Question: I have a huge dataset containing minute-by minute recordings of some parameters in 20 patients.
By visualizing the records of patient's monitoring (The IP parameter) I was trying to construct the colored barplots.
So I used the 'scale_fill_gradient()' function in r.
The problem is, that I'd like to assign to a definite value (for example IP = 20) a special color (let's say white).
Is it possible to do that with scale_fill_gradient?
my database looks like that:
'''
Patient min IP
1a 75 19
1a 76 21
1a 77 20
1a 78 18.5
1a 79 17
1a 80 25
1a 81 29.3
1a 82 32.1
1a 83 30.9
2c 1 2
2c 2 5
2c 3 8
2c 4 9
2c 5 12
2c 6 16
2c 7 18
3v 72 38
3v 73 35
3v 74 30.3
3v 75 28.7
3v 76 27
3v 77 25.2
3v 78 22
3v 79 19.1
3v 80 18
3v 81 15
'''
my code is
'''
i<- ggplot(data, aes(patient, IP, fill=IP))
IPcol <- c("green", "greenyellow", "#fed976","#feb24c", "#fd8d3c", "#fc4e2a", "#e31a1c", "#bd0026", "#800026", "black")
i+geom_bar(stat = "identity")+ scale_fill_gradientn(colours = IPcol)+ coord_flip()+scale_y_time()
'''
From this code I obtain the following image:

So the only thing i want to change - is that IP = 20 should be white
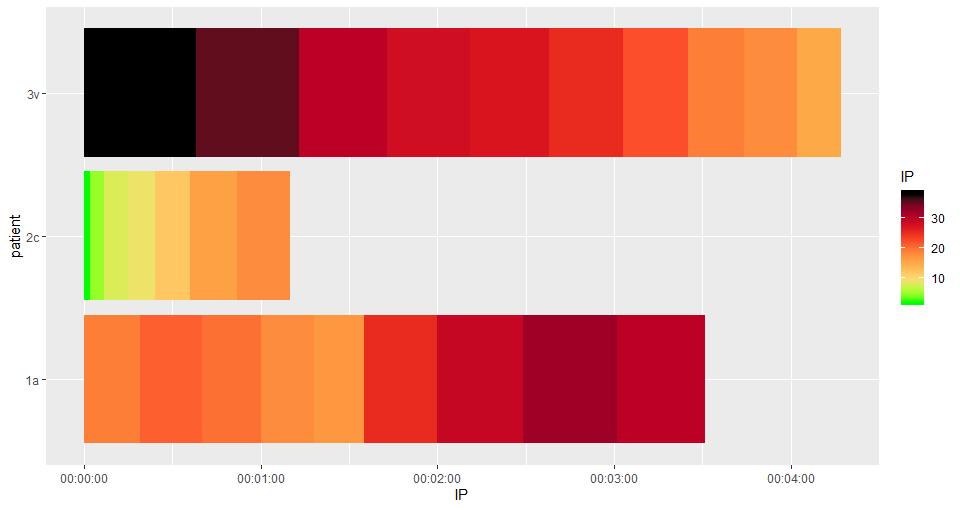
Answer: So the easy option would be to recode the 'IP's that equal 20s to 'NA's and set a 'na.value' in that scale:
'''
data <- read.table(text = your_posted_data, header = T)
IPcol <- c("green", "greenyellow", "#fed976","#feb24c", "#fd8d3c",
"#fc4e2a", "#e31a1c", "#bd0026", "#800026", "black")
ggplot(data, aes(Patient, IP, fill= ifelse(IP != 20, IP, NA))) +
geom_col() +
scale_fill_gradientn(colours = IPcol, na.value = "white")+
coord_flip()+
scale_y_time()
'''
<URL>
If you want the difficult option, you'd have to write a palette function that works on values ranged 0-1 and set the rescaled 20 to white:
'''
# Define an area to set to white
target <- (c(19.5, 20.5) - min(data$IP)) / (max(data$IP) - min(data$IP))
# Build a palette function
my_palette <- function(colours, values = NULL) {
ramp <- scales::colour_ramp(colours)
force(values)
function(x) {
# Decide what values to replace
replace <- x > target[1] & x < target[2]
if (length(x) == 0)
return(character())
if (!is.null(values)) {
xs <- seq(0, 1, length.out = length(values))
f <- stats::approxfun(values, xs)
x <- f(x)
}
out <- ramp(x)
# Actually replace values
out[replace] <- "white"
out
}
}
'''
And now you could plot it like thus:
'''
ggplot(data, aes(Patient, IP, fill= IP)) +
geom_col() +
continuous_scale("fill", "my_pal", my_palette(IPcol),
guide = guide_colourbar(nbin = 100))+
coord_flip()+
scale_y_time()
'''
<URL>